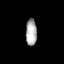
Tissue: prostate
Cell type: T cells
Senescence score: 0.7713
Nuclear area (px): 291
Mean DAPI intensity: 172.33